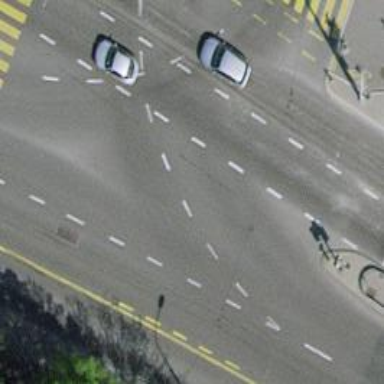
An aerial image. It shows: Road with traffic signals.